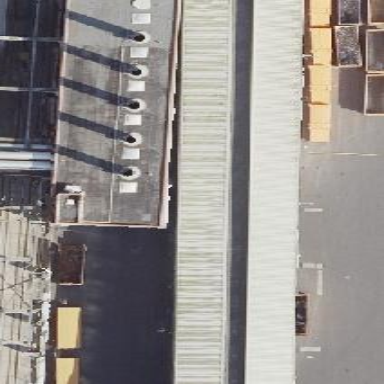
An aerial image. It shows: View of roof of building.